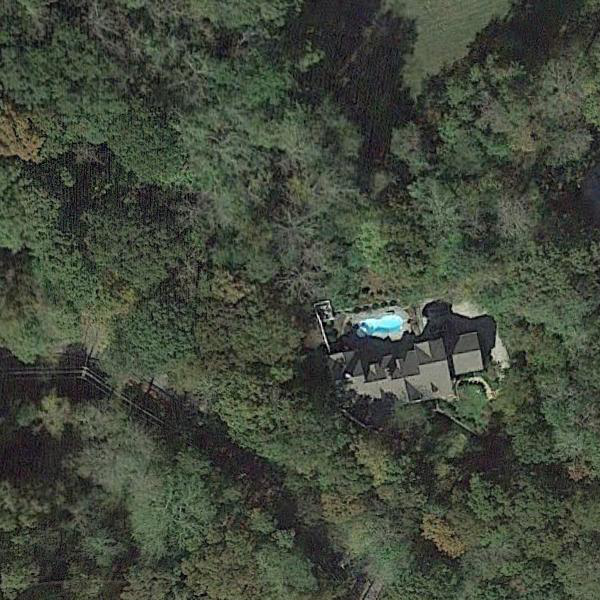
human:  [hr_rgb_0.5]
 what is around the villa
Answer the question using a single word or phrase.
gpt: forest